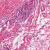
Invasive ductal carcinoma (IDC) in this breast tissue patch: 0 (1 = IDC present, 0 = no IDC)